Brain MRI, t1w sequence, axial 2D slice.
Patient: age 44, sex F, weight 95 kg, height 1.95 m
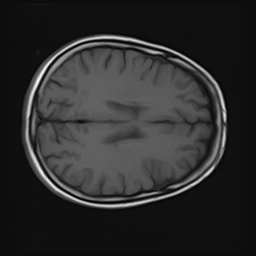